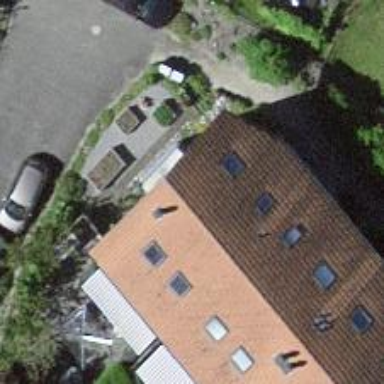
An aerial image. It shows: Terrace building.